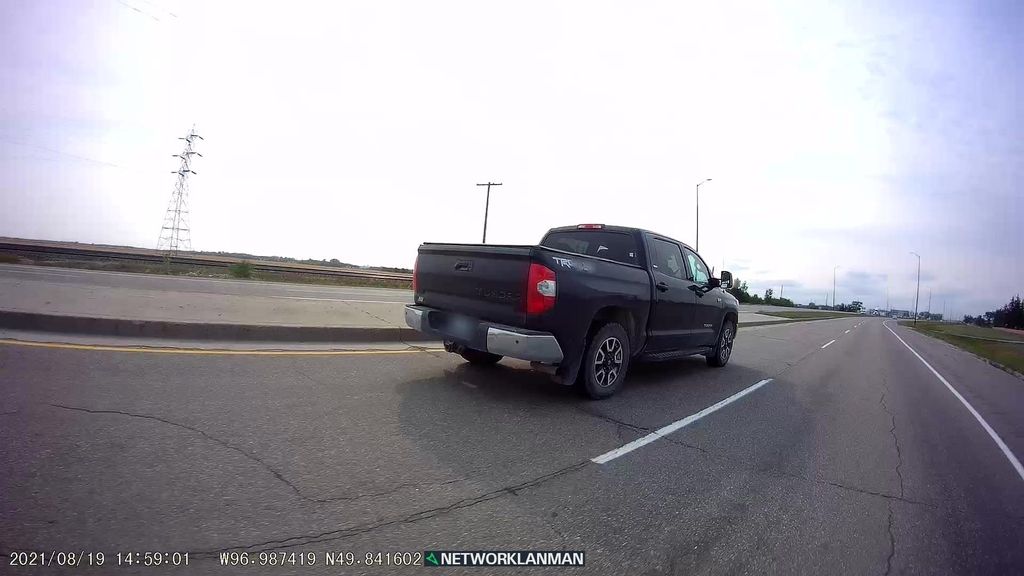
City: winnipeg